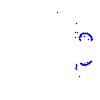
Particle: kaon